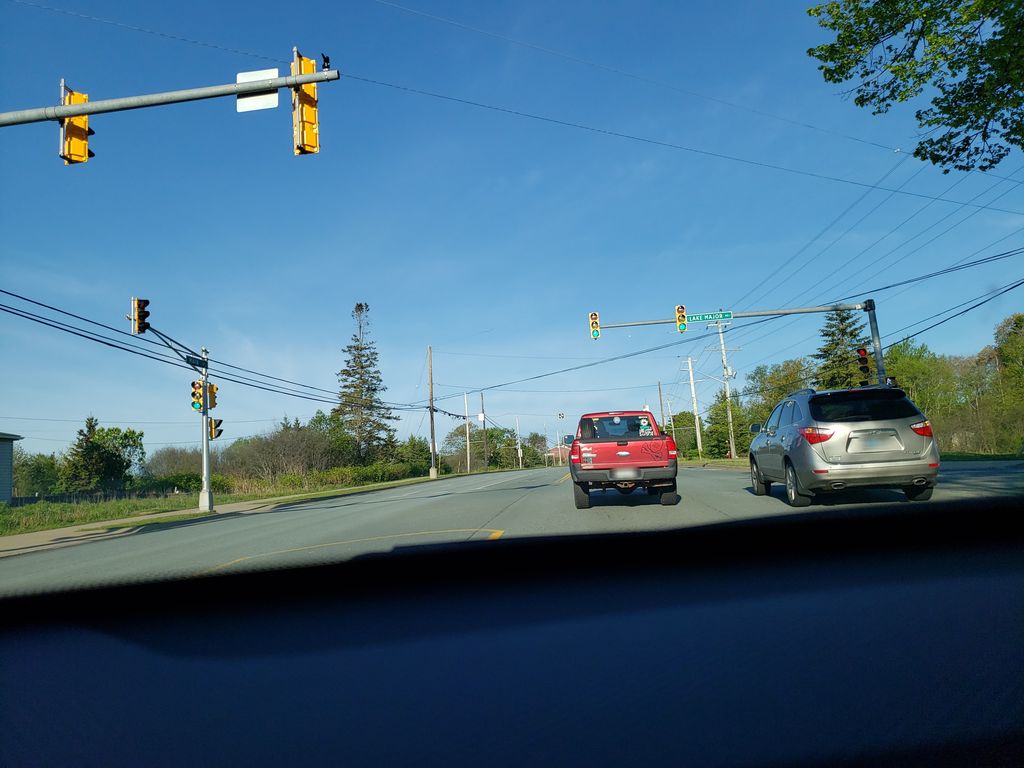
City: halifax